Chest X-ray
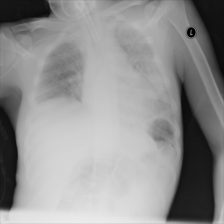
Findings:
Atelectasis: negative
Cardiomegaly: negative
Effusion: positive
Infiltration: positive
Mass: negative
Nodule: negative
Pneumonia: negative
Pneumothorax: negative
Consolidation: negative
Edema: negative
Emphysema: negative
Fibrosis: negative
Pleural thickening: negative
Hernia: negative